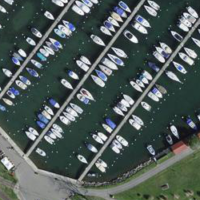
EUNIS habitat code: 14
Species observed at this site:
Chroicocephalus ridibundus
Corvus corone
Podiceps cristatus
Fulica atra
Euonymus europaeus
Hirundo rustica
Aythya fuligula
Delichon urbicum
Columba palumbus